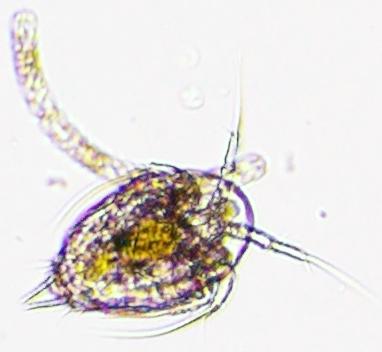
Label: Zooplankton